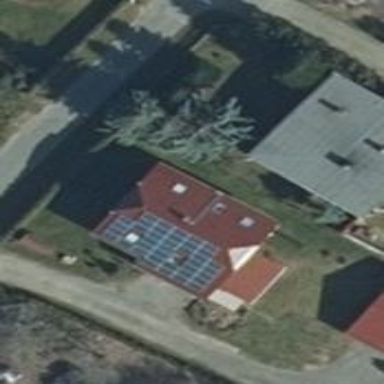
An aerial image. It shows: Solar-powered generator using photovoltaic technology. This small installation generates electricity through solar photovoltaic panels.